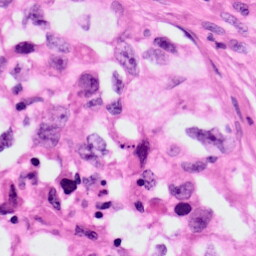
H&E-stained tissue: Lung